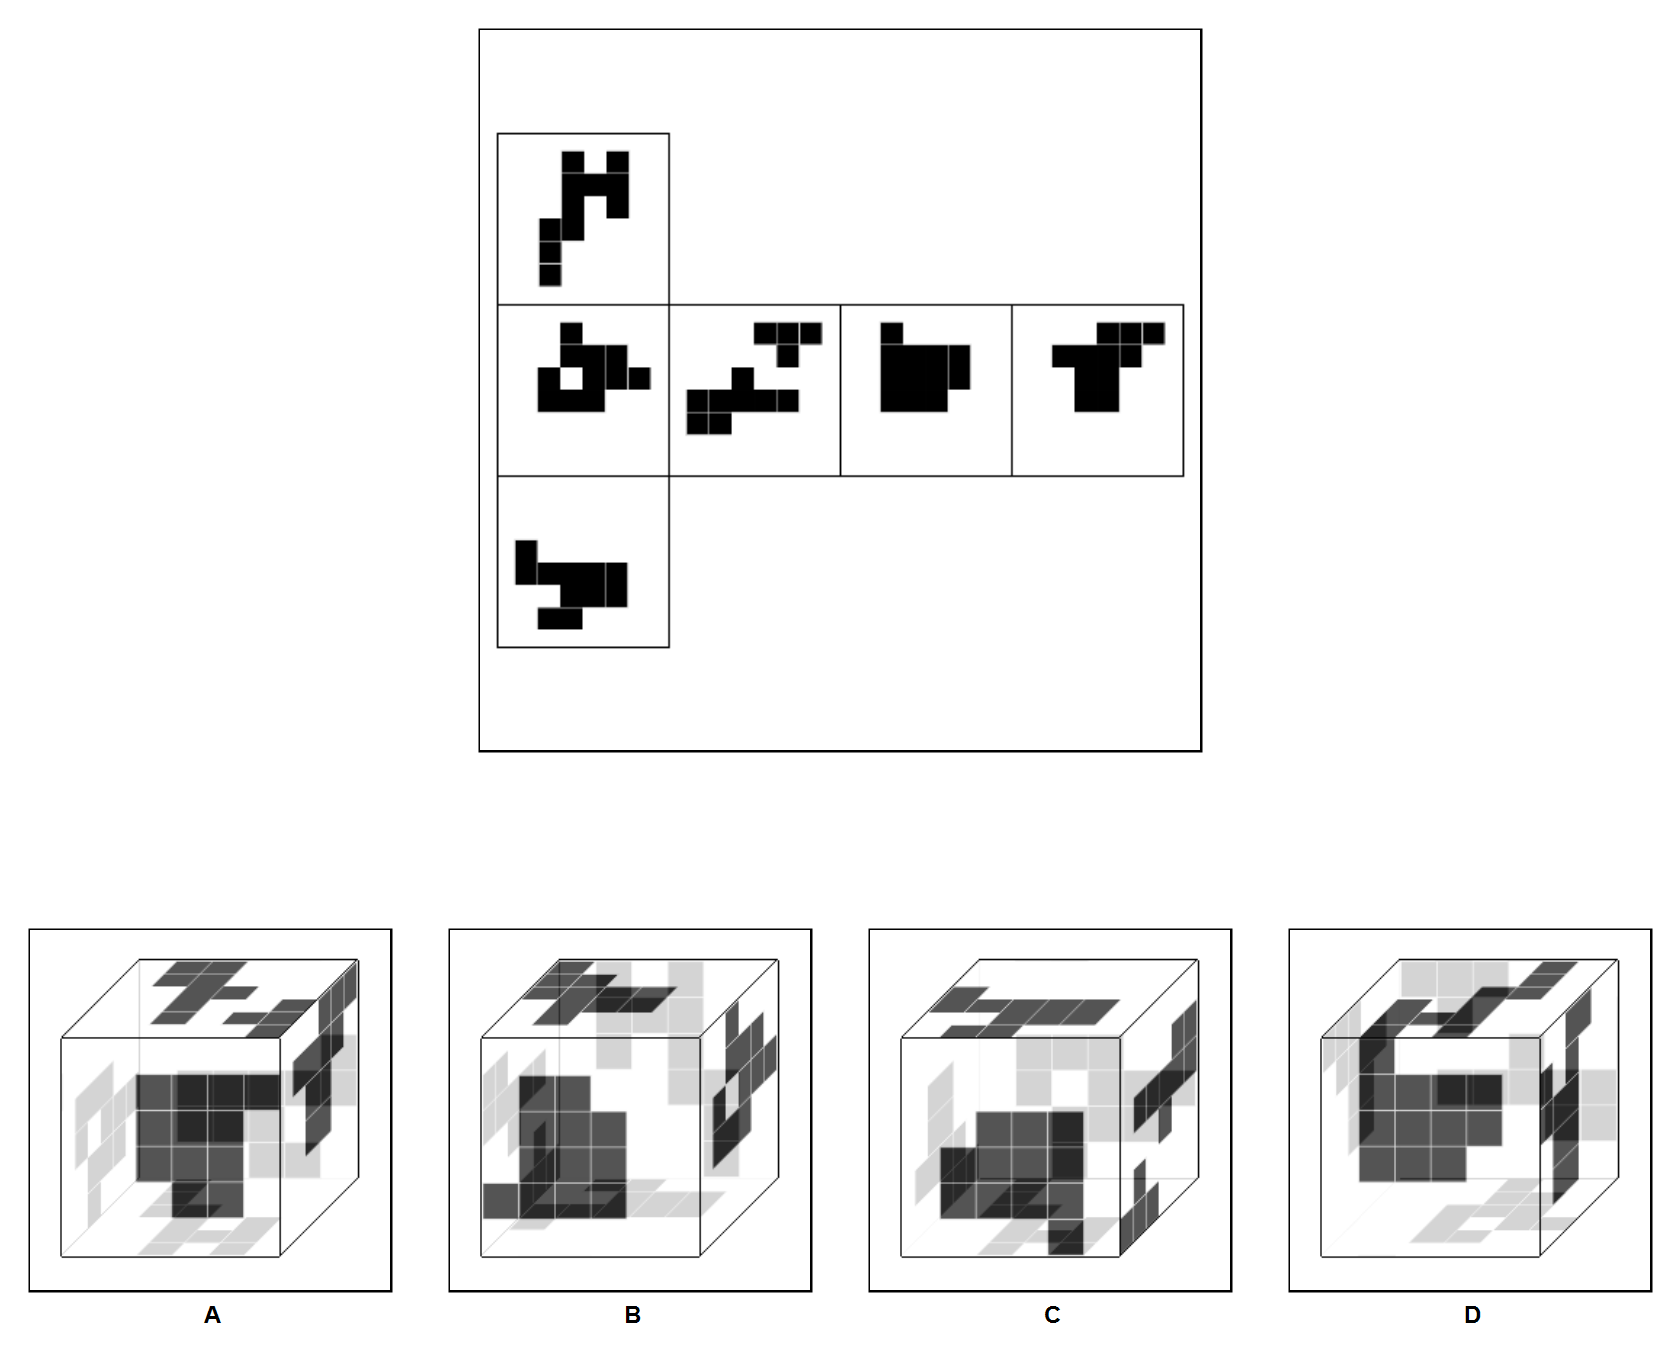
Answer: C